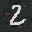
Label: 2